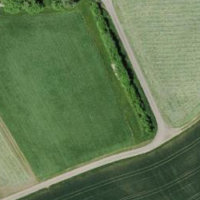
EUNIS habitat code: 52
Species observed at this site:
Filipendula ulmaria